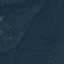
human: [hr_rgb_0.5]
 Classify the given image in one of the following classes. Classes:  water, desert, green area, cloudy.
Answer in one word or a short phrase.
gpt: green area